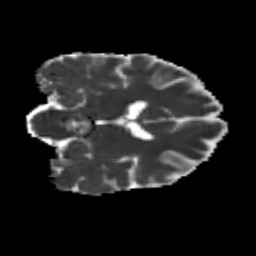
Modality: MD
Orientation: coronal
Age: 22
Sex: male
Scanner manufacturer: siemens
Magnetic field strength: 3 T
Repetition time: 3.5 s
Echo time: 0.104 s